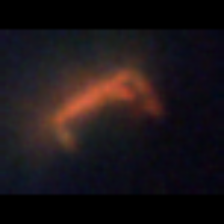
Taxon: Pennate
Group: Diatoms